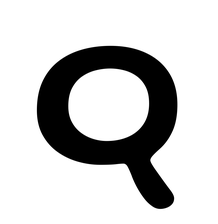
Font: Gluten_Regular